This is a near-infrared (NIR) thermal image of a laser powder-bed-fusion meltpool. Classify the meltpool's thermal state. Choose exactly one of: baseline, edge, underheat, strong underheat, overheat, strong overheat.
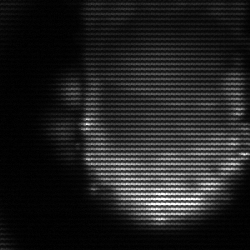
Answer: baseline